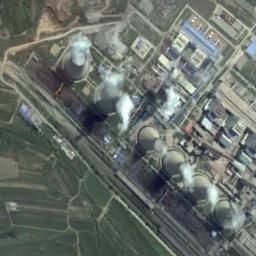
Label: thermal_power_station